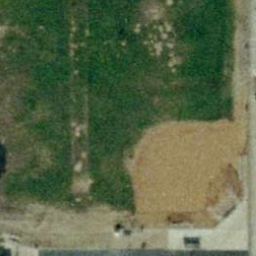
Label: baseball diamond